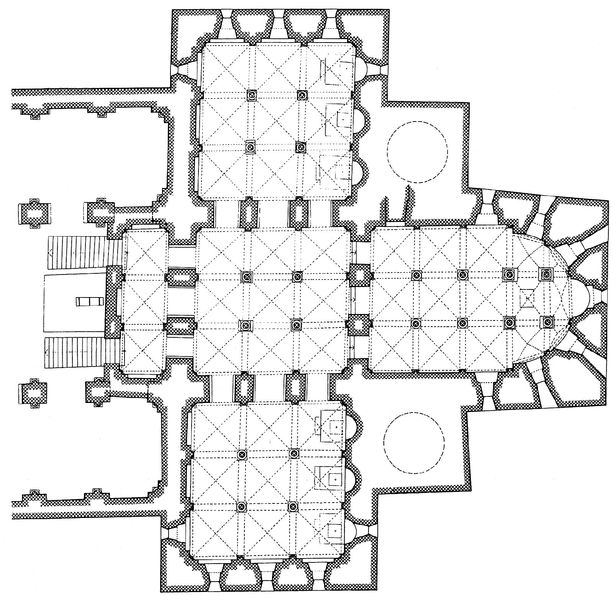
Titel: Dom St. Maria und St. Stephan
Standort: Speyer, Dom (EU - D - RP)
Schlagwörter: flügel, weiß, fenster, grau, pfeiler, schwarz, skizze, säule, säulen, tür, zeichnung, gebäude, haus, architektur, bild, kirche, kreis, oval, rund, turm, garten, schiff, mauer, grafik, graphik, linien, hof, platz, treppe, treppen, detail, stufen, striche, foto, rechtecke, punkte, wände, schwarze, eingang, gewölbe, kreuz, kuppeln, rechteck, türme, palast, dom, schwarzweiß, kreise, flur, räume, entwurf, schema, altar, kathedrale, langhaus, quadrate, portal, mittelschiff, kreuzgewölbe, querhaus, seitenschiff, mauern, schloß, altarraum, apsis, rechteckig, chor, kapelle, plan, joch, viereck, grundriss, bauwerk, architekt, vorraum, gänge, kapellen, vierung, querschiff, gestrichelt, flure, kries, abschluss, gewälbe, querung, sc, schizze, architekt\